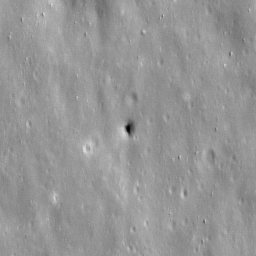
Pit: Stevinus 13
Host crater: Stevinus
Host type: impact_melt
Lunar coordinates: latitude -32.449, longitude 54.645